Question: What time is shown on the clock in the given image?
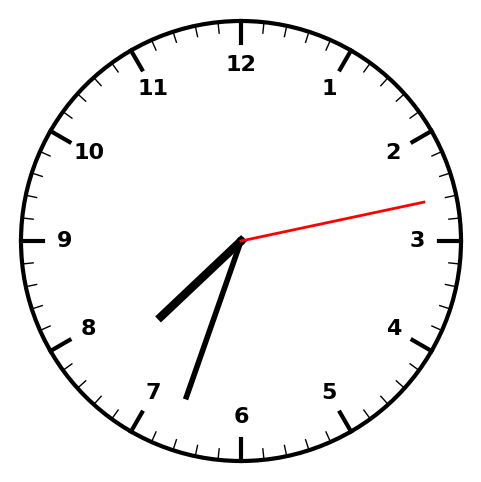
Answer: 07:33:13